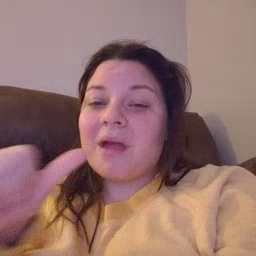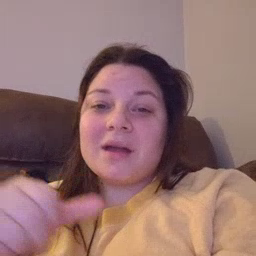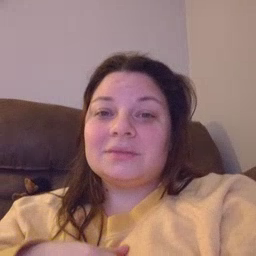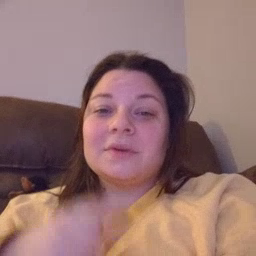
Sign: not